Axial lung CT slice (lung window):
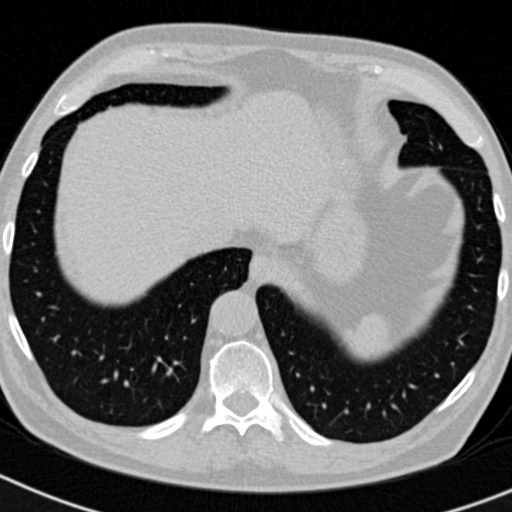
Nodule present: no